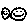
Label: smiley face